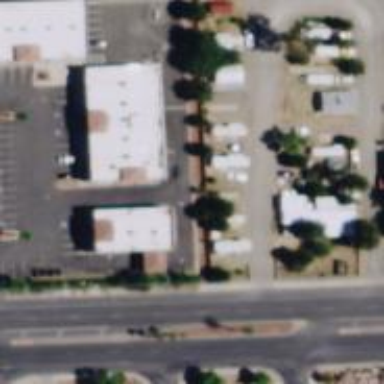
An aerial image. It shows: Residential area with trailer park that serves as caravan site.